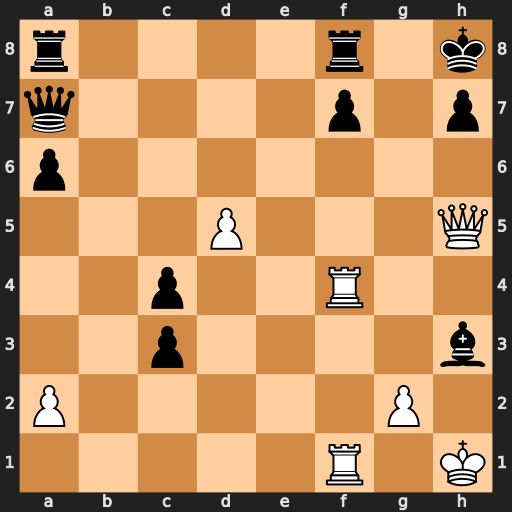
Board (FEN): r4r1k/q4p1p/p7/3P3Q/2p2R2/2p4b/P5P1/5R1K
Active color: w
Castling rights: -
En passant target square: -
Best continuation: Rxf7 Qxf7 Rxf7 Rxf7 Qxf7